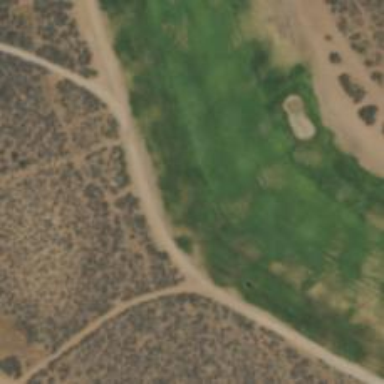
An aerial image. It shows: Service road used as golf cart path.